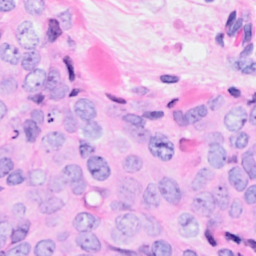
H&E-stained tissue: Breast